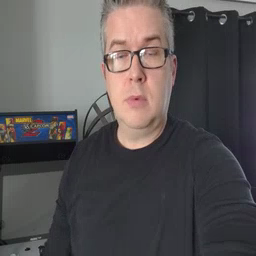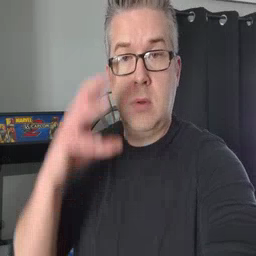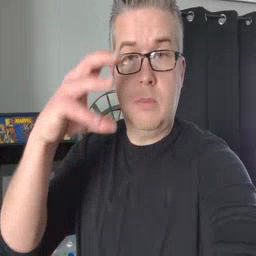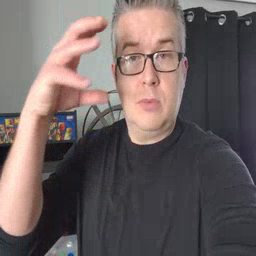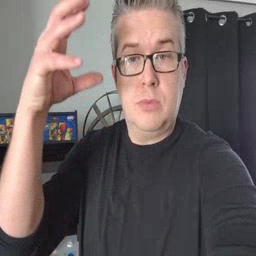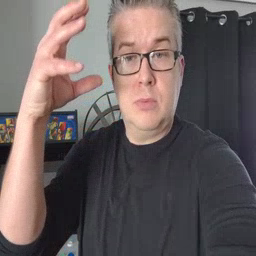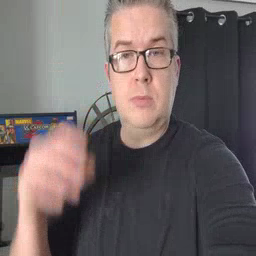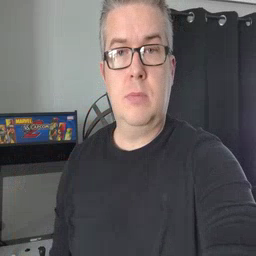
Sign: cloud